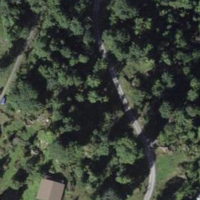
EUNIS habitat code: 23
Species observed at this site:
Melitaea diamina
Lasiommata maera
Aporia crataegi
Rosa pendulina